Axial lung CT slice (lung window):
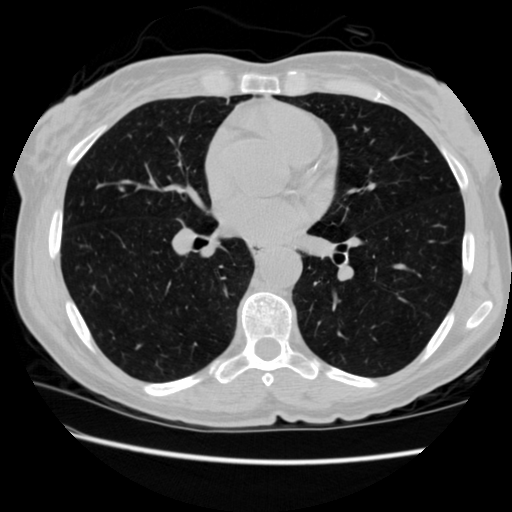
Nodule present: no